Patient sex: M
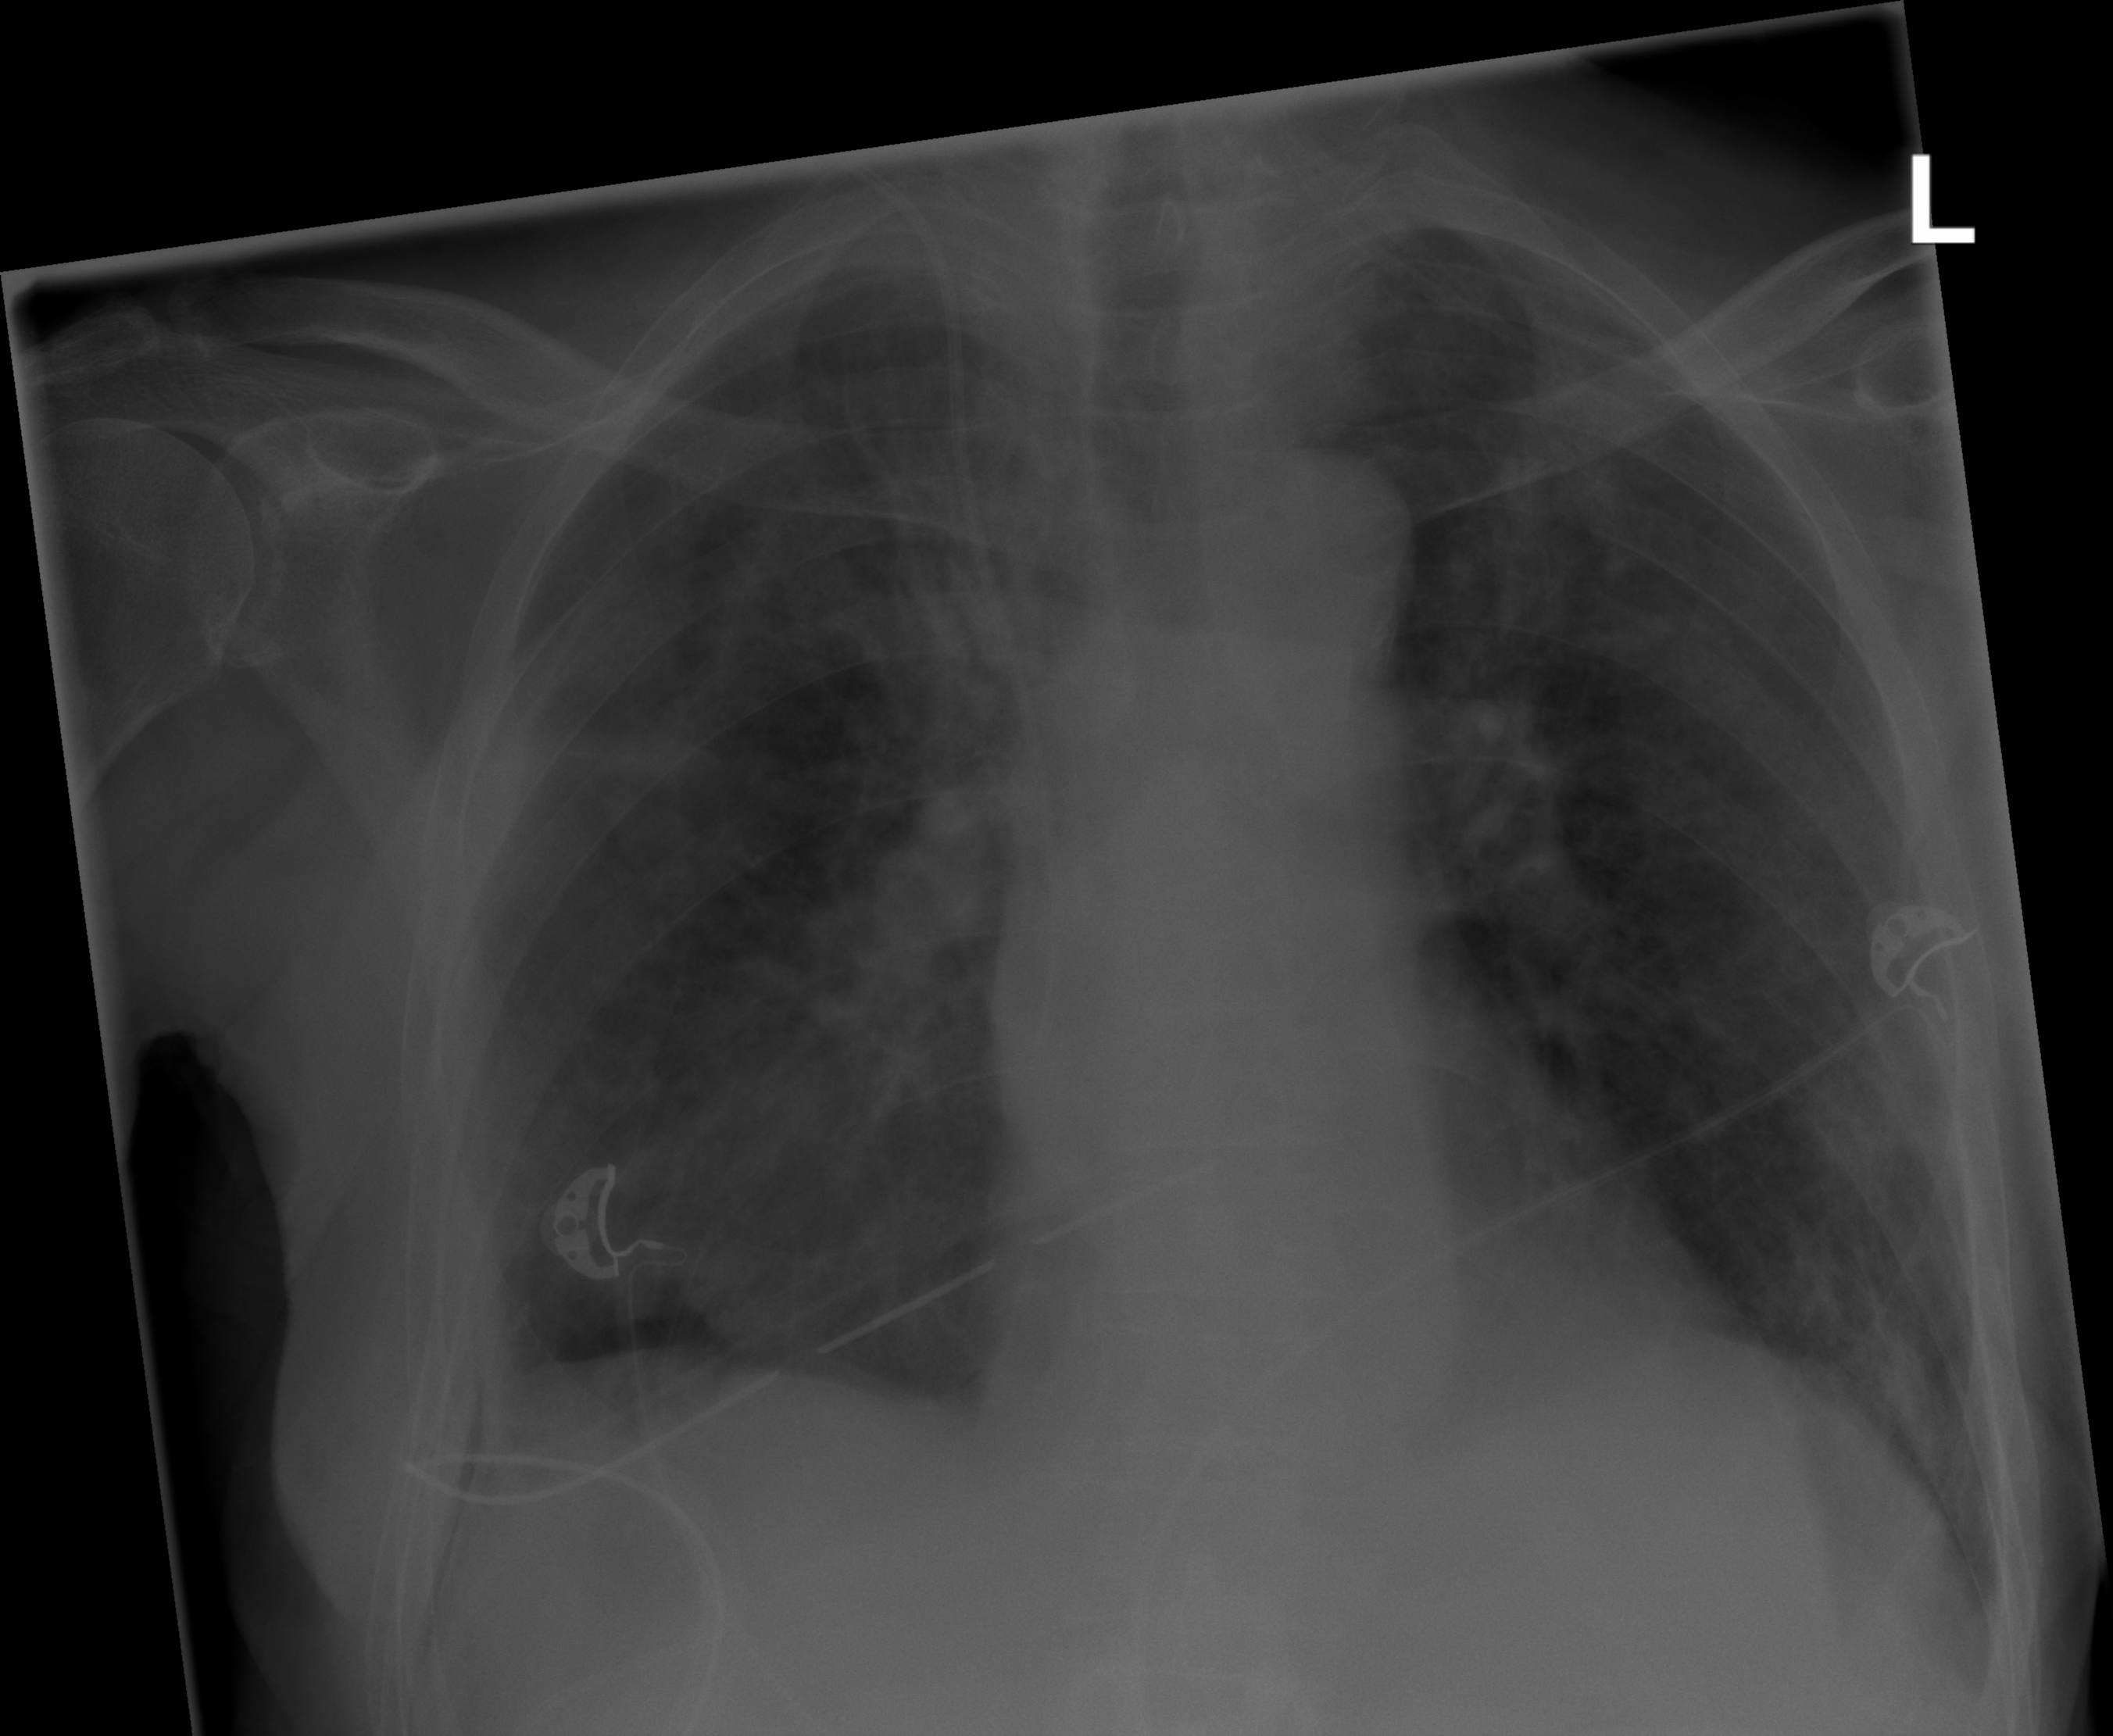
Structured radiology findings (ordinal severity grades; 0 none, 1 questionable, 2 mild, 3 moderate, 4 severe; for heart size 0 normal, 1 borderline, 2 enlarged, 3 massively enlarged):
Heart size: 0
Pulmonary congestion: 0
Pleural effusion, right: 0
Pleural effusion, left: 0
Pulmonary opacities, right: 0
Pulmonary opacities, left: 1
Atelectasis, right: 0
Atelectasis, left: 2